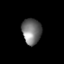
Tissue: lung
Cell type: T cells
Senescence score: 0.2027
Nuclear area (px): 482
Mean DAPI intensity: 114.654